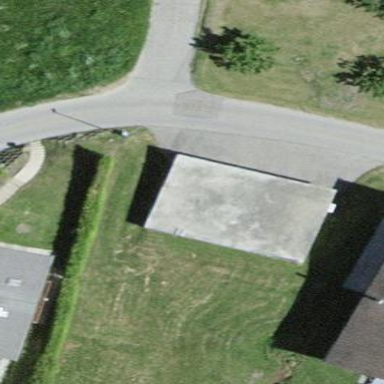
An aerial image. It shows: Garage.